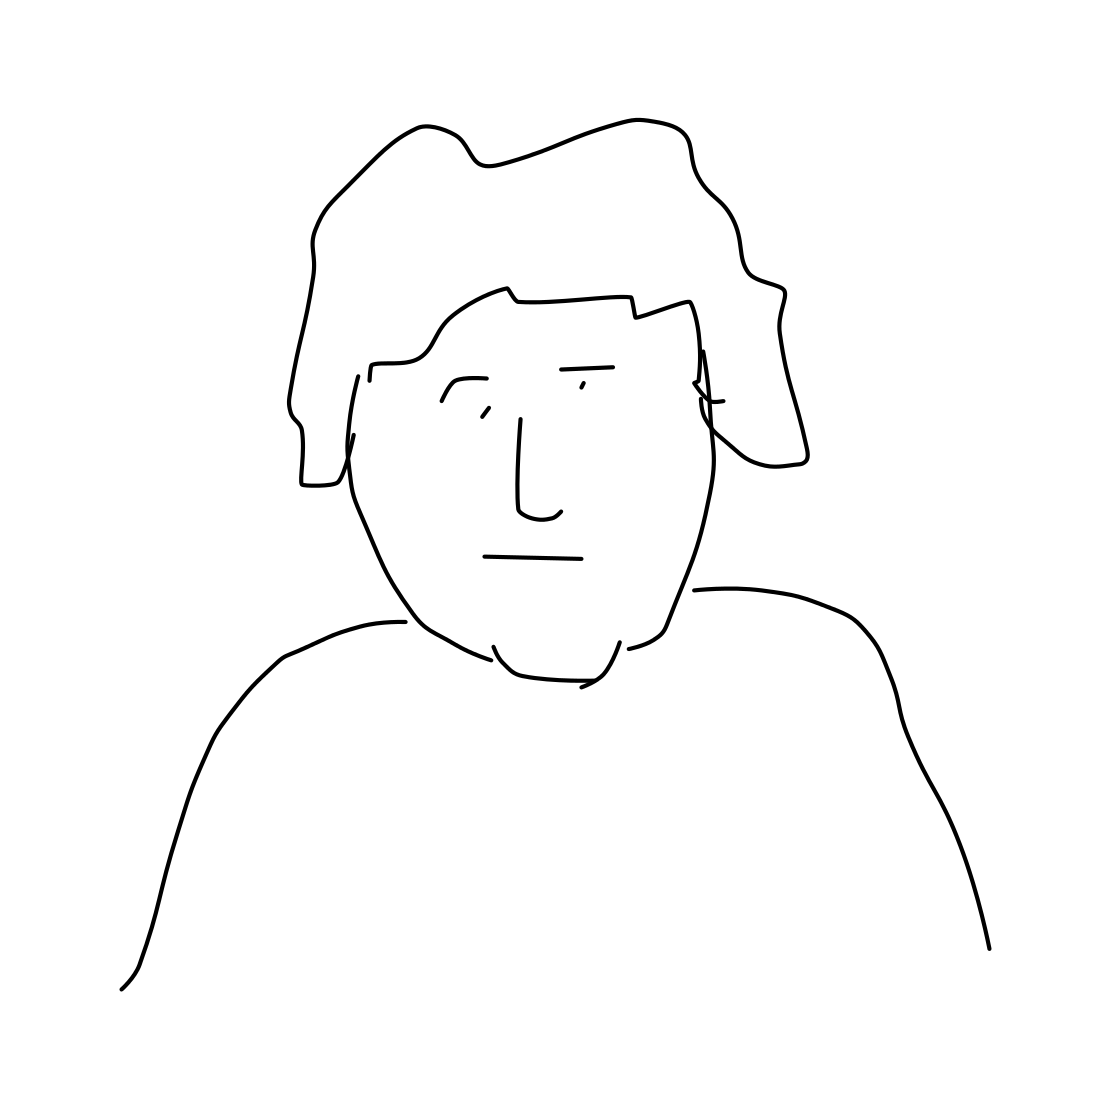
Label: face